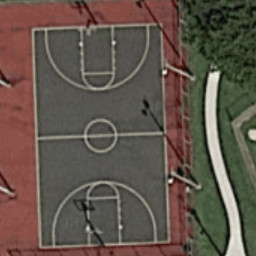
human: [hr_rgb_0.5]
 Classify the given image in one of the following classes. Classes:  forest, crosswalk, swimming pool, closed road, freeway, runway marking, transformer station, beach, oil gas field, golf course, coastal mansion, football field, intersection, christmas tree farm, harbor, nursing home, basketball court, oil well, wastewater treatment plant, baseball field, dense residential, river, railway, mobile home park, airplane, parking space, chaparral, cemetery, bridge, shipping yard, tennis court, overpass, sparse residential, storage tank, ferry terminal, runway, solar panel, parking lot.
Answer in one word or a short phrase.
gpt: basketball court